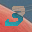
Label: 3